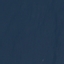
Land use / land cover class: SeaLake